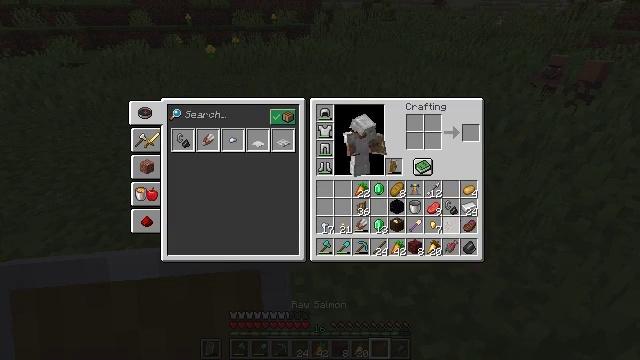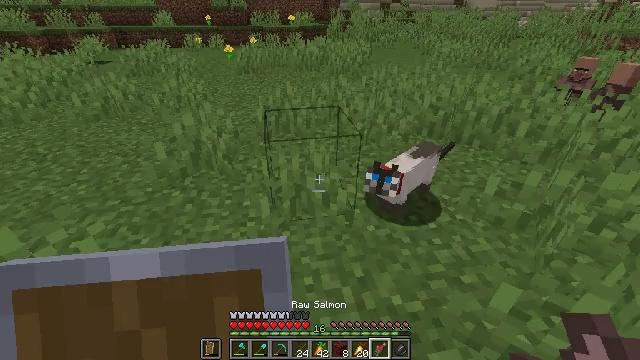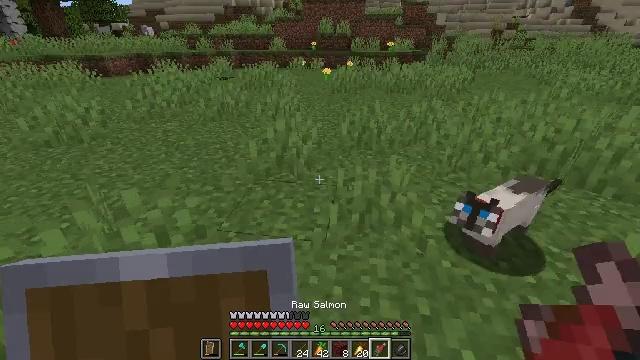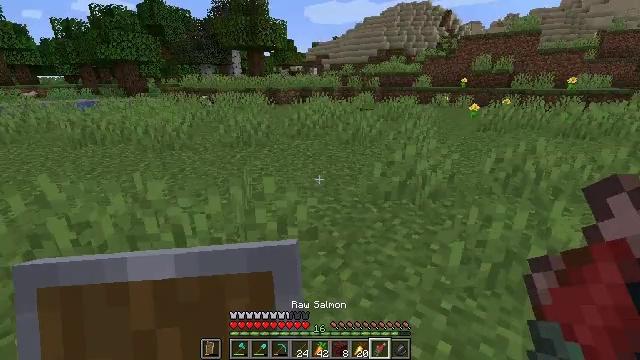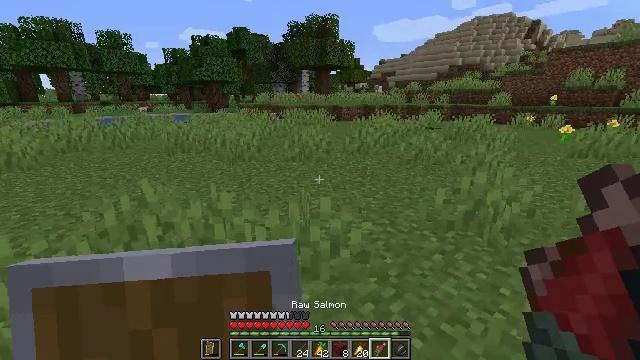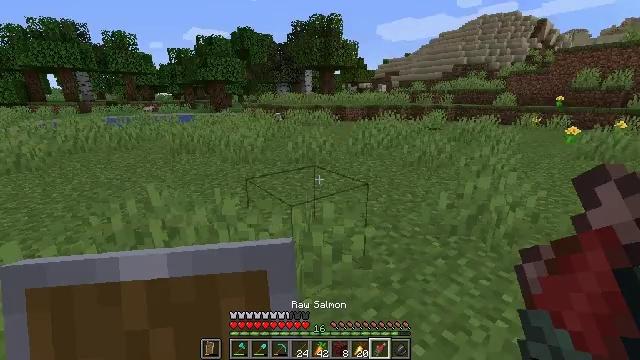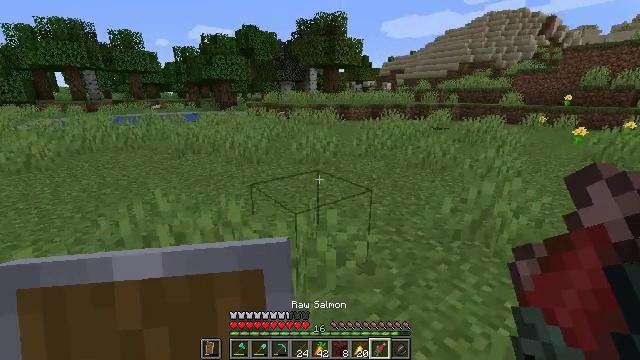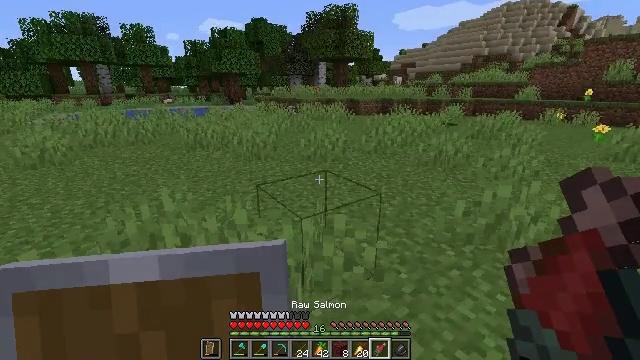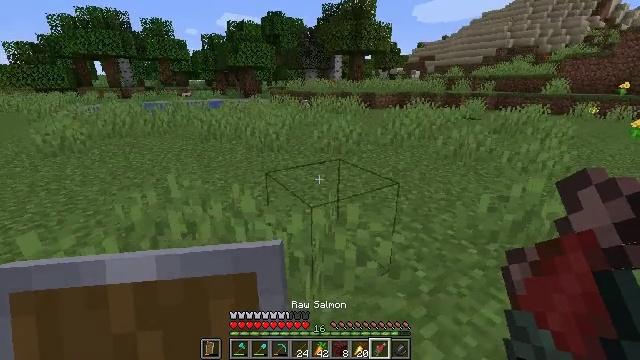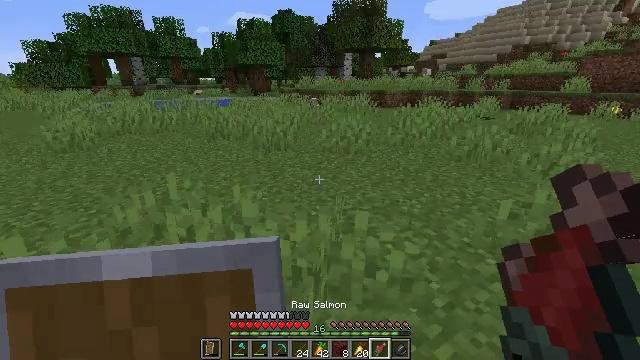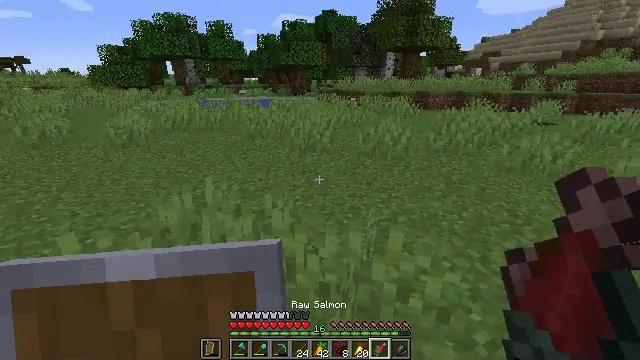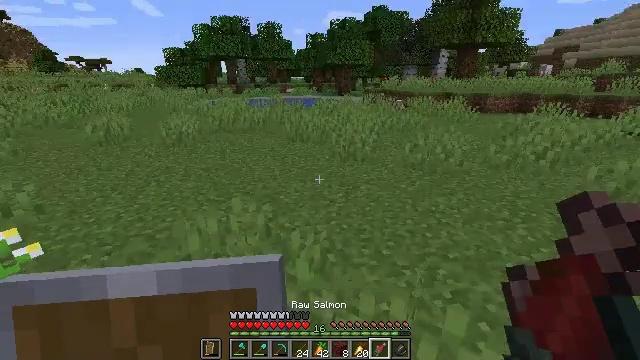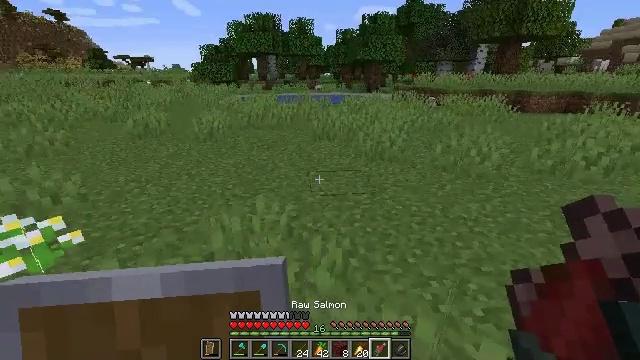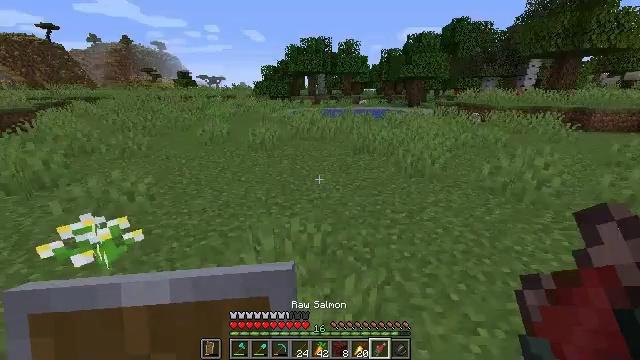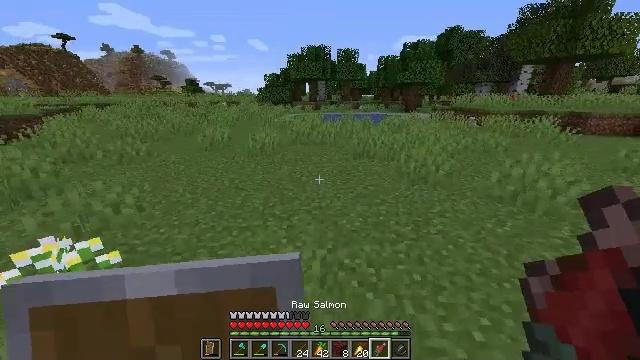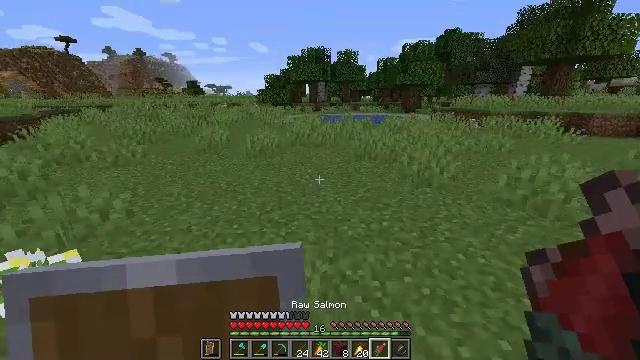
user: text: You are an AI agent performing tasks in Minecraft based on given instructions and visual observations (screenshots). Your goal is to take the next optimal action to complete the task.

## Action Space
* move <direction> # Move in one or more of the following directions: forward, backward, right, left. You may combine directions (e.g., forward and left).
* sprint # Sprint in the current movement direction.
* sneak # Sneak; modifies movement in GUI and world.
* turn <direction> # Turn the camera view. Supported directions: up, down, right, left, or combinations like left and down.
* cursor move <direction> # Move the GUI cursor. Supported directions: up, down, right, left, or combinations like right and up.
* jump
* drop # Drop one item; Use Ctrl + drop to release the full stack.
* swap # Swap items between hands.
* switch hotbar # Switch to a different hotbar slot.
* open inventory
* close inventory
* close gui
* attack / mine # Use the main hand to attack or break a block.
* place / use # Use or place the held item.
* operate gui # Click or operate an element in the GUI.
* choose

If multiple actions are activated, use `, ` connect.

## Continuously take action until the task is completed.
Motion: motion action
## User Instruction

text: Use shears to efficiently mine dark oak leaves.
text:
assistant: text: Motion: sneak, cursor move left, close inventory
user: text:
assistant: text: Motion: sneak, turn left and up, close inventory
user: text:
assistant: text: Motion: turn left and up, close inventory
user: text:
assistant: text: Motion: turn left and up
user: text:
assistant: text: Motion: no_op
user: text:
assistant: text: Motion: no_op
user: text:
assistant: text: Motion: move forward, turn left and down
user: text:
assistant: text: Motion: move forward, turn left and down
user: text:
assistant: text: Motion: move forward, turn left
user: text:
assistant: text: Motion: move forward, turn left
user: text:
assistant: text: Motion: move forward, sprint, turn left
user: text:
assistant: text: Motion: move forward, sprint, turn left
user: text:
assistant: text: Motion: move forward, sprint, turn left and up
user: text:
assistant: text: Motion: move forward, sprint
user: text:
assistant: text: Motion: move forward, sprint
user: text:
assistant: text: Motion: move forward, sprint
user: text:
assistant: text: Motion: move forward, sprint, turn right and up
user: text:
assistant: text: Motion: move forward, sprint, turn right
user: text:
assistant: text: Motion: move forward, sprint, turn right and down
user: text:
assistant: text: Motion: move forward, sprint, turn right and down
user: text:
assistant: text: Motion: move forward, sprint
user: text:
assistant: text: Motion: move forward, sprint
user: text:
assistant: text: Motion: move forward, sprint
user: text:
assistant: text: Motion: move forward, sprint
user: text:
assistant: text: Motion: move forward, sprint, jump
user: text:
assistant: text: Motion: move forward, sprint, jump
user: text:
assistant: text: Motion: move forward, sprint, jump
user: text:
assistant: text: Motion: move forward, sprint, turn right and down, jump
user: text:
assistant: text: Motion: move forward, sprint, jump
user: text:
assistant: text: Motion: move forward, sprint, jump